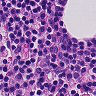
Metastatic tissue present: no